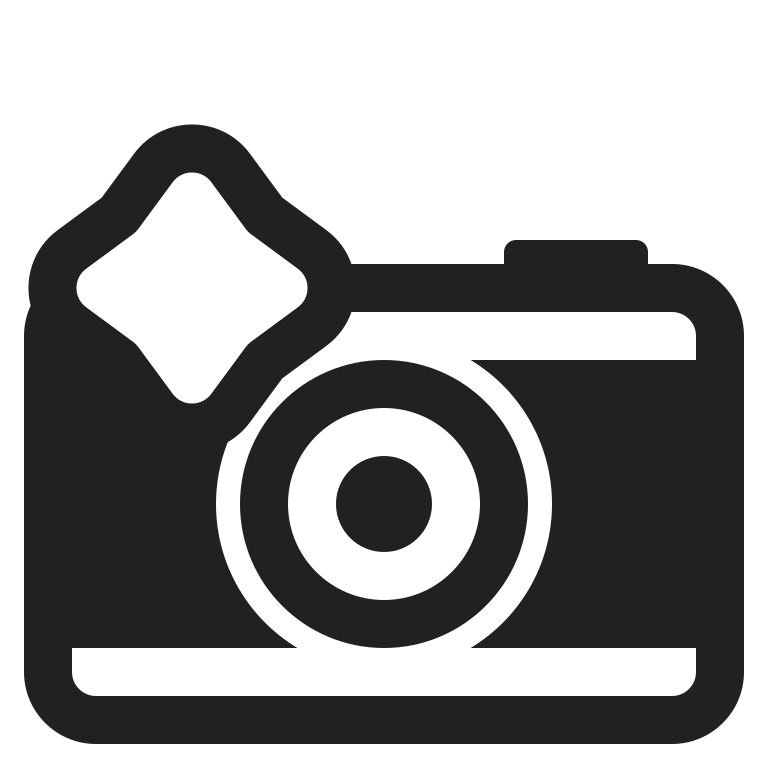
camera with flash high contrast